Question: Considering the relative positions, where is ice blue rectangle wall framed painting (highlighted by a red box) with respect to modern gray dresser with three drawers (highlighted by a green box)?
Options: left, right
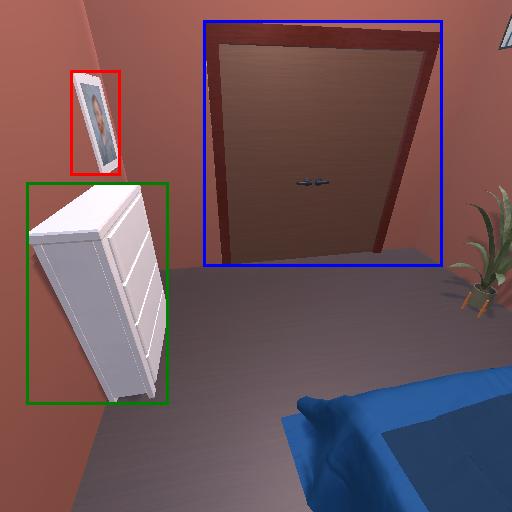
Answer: left